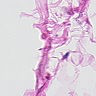
Metastatic tissue present: no